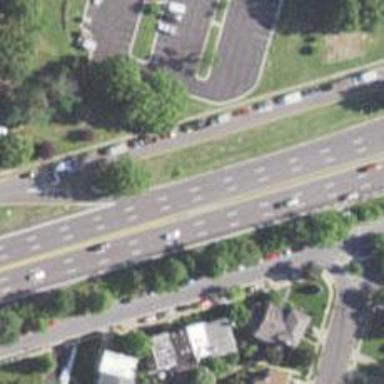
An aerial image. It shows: Asphalt trunk highway classified as expressway.